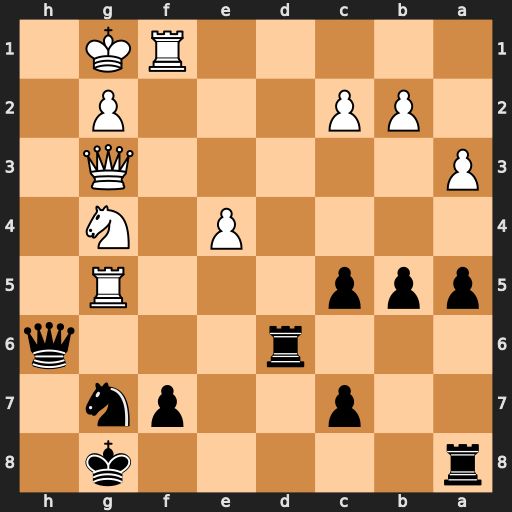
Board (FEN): r5k1/2p2pn1/3r3q/ppp3R1/4P1N1/P5Q1/1PP3P1/5RK1
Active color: b
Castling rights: -
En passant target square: -
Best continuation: Qxg5 Nf6+ Qxf6 Rxf6 Rxf6